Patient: sex F, age 64
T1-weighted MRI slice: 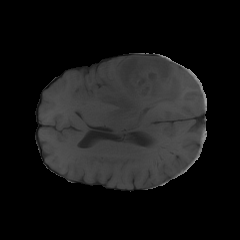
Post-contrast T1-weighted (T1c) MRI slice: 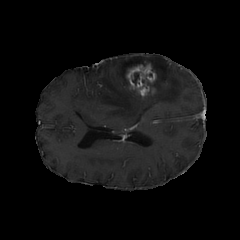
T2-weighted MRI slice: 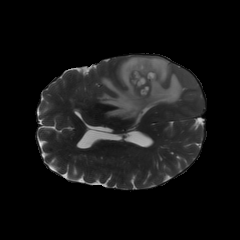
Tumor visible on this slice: yes
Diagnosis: Glioblastoma, IDH-wildtype
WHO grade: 4